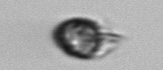
Label: Ciliophora